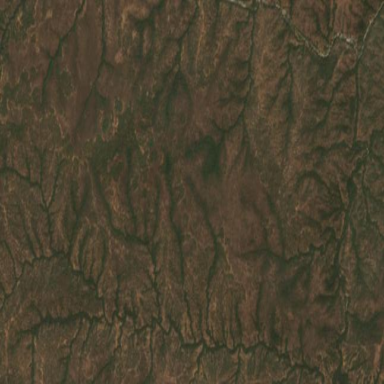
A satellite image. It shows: Forest area.